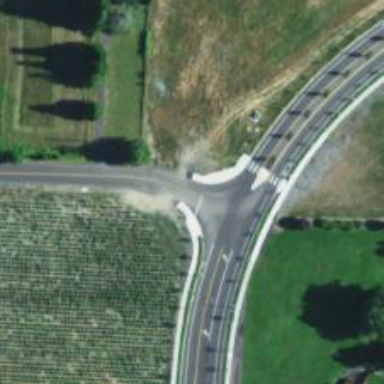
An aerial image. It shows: Tertiary road.